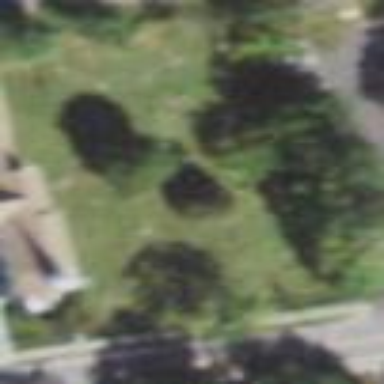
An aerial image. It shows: Cemetery.